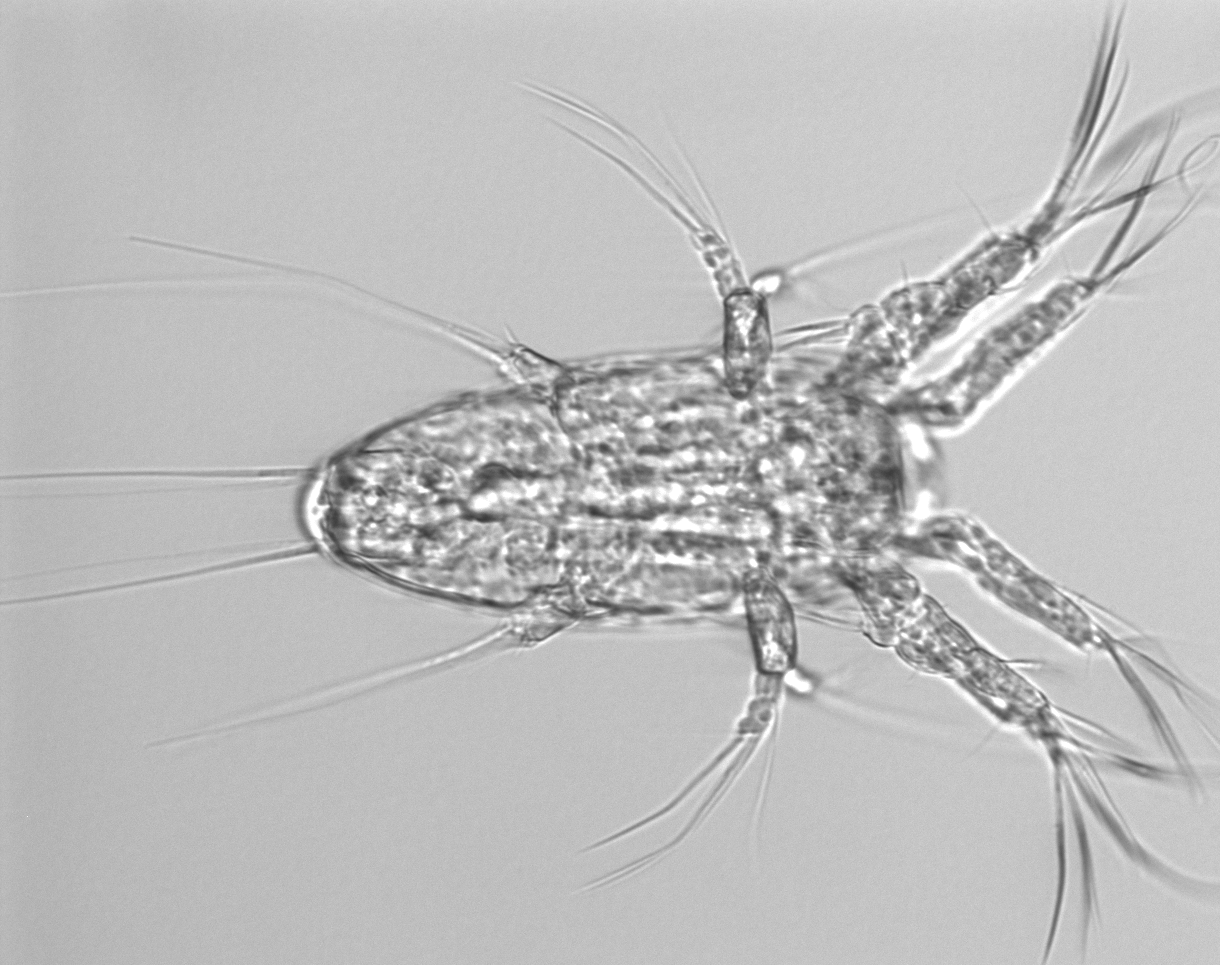
Label: Copepod_nauplii